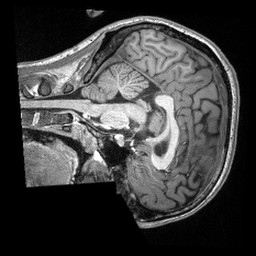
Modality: T1w
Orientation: sagittal
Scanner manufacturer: siemens
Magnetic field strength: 3 T
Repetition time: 2.3 s
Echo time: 0.00308 s